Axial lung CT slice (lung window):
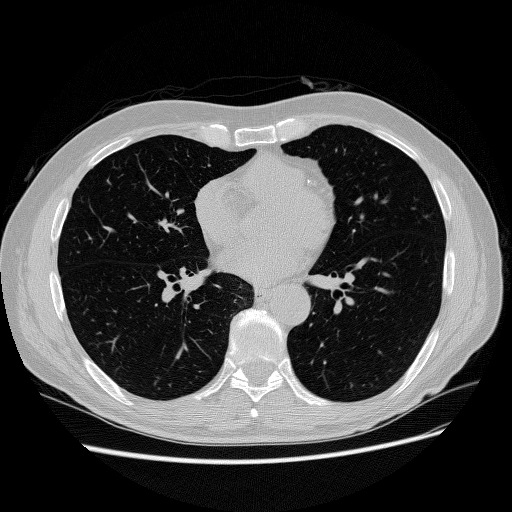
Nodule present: no